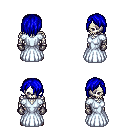
a pixel art fantasy rpg character, male body template, skeleton, underdress, white pants, blue bangs hairstyle, metal gloves, maroon shoes, four views (front, back, left, right), 2x2 character sprite sheet, small pixel art, hard edges, no anti-aliasing